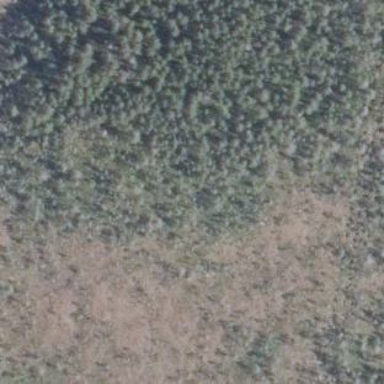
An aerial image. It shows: Woodland consisting mainly of needle-leaved trees.